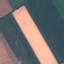
Label: AnnualCrop